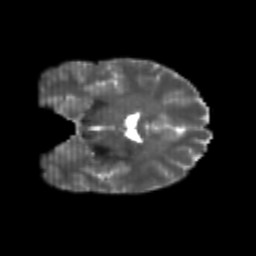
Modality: T2w
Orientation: coronal
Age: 22
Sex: male
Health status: healthy
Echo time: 0.074 s